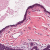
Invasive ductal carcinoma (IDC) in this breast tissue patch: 0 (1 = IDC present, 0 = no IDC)